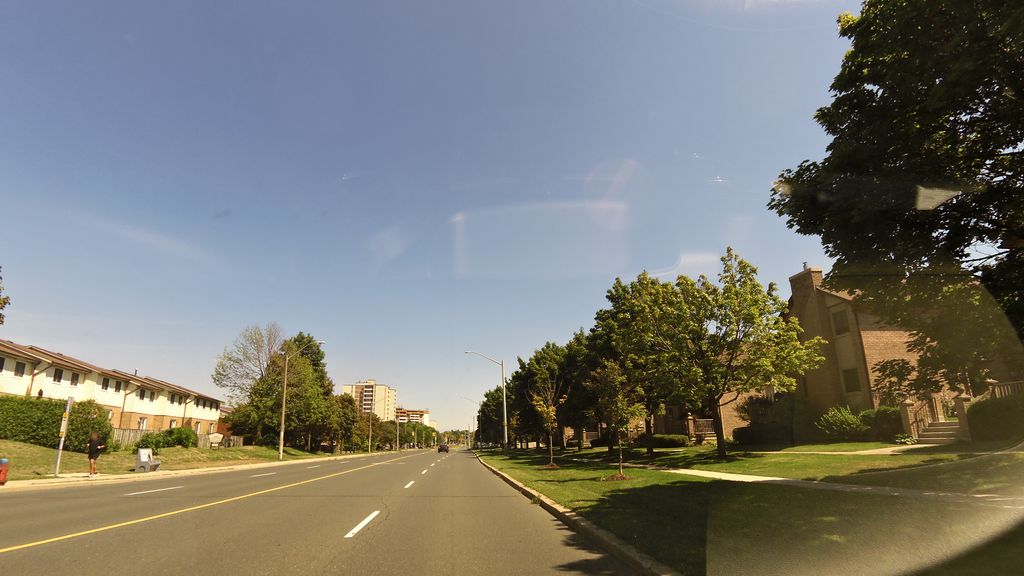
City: hamilton